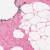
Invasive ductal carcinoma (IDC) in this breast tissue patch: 0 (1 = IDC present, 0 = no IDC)